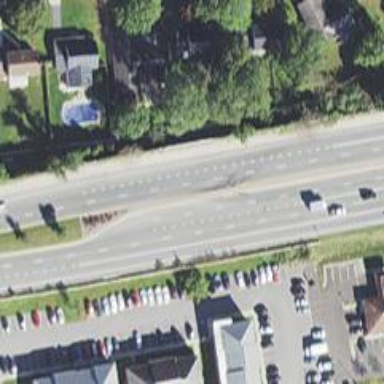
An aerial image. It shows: Primary highway.